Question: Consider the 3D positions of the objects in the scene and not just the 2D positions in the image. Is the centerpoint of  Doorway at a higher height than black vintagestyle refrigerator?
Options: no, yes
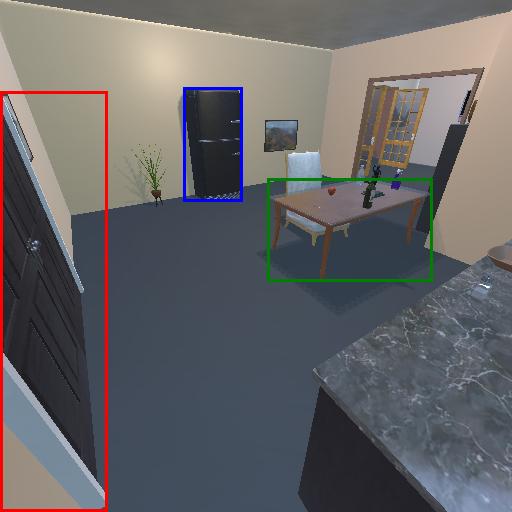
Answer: no